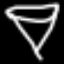
Label: diamond